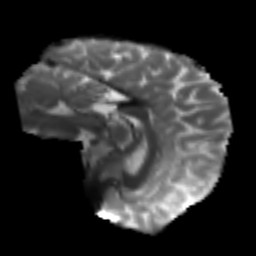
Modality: T2w
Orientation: sagittal
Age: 27
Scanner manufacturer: siemens
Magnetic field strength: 3 T
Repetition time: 4.52 s
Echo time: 0.084 s